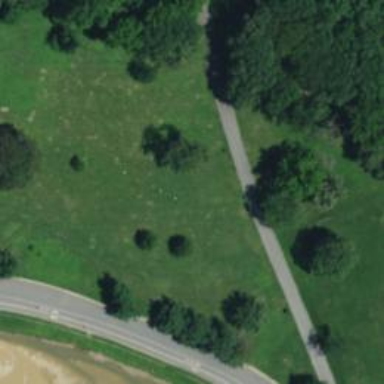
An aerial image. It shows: Disc golf tee.